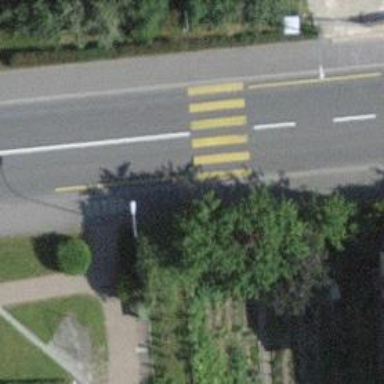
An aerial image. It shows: Uncontrolled zebra crossing with notable zebra markings.